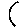
Label: moon